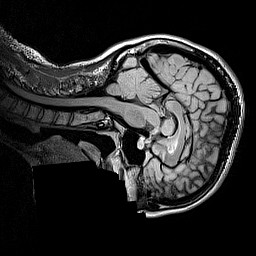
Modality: FLAIR
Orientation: sagittal
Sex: female
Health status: ill
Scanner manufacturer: siemens
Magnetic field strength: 3 T
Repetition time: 6 s
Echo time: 0.388 s